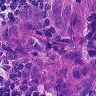
Metastatic tissue present: yes